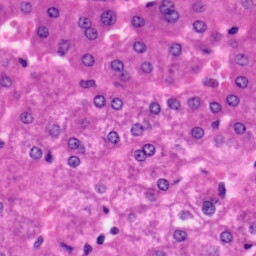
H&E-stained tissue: Liver